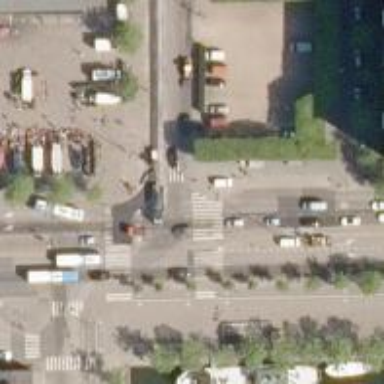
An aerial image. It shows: Asphalt footway with crossing.